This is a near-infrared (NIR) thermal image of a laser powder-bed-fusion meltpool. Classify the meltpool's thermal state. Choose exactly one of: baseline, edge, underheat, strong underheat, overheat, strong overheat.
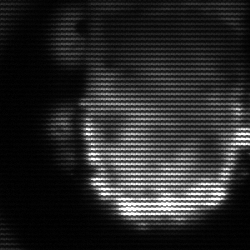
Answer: baseline